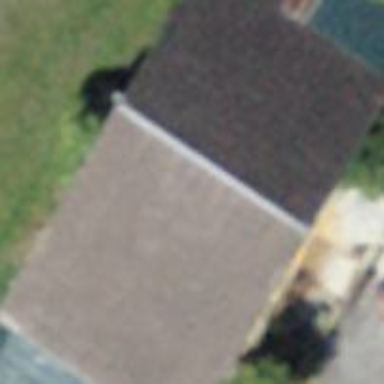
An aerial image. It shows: Rural barn.